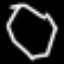
Label: octagon